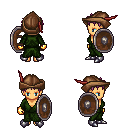
a pixel art fantasy rpg character, female body template, human, tanned skin, green robe, magenta pants, pink bedhead hairstyle, leather cap, gold gloves, metal boots, shield, four views (front, back, left, right), 2x2 character sprite sheet, small pixel art, hard edges, no anti-aliasing